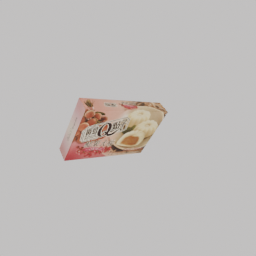
Label: nature